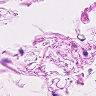
Metastatic tissue present: no